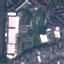
Land use / land cover: Industrial